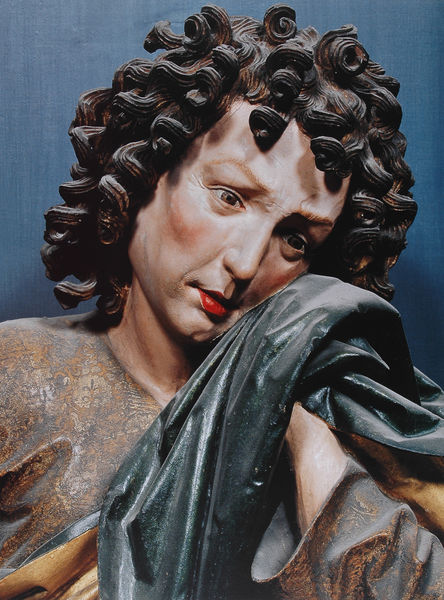
Titel: Hochaltar, Haupt des trauernden Johannes
Künstler: Niclas Gerhaerts von Leyden
Standort: Nördlingen
Institution: St. Georg
Schlagwörter: blau, hand, himmel, kopf, mann, umhang, weiß, grün, ausschnitt, braun, frau, grau, haar, hintergrund, holz, kleid, mund, nase, schwarz, stirn, blick, rot, tuch, muster, hemd, arm, augen, bluse, böse, falten, gesicht, halten, johannes, trauer, ärmel, bildnis, hals, hände, kirche, auge, figur, gewand, gold, haare, mantel, stoff, augenbrauen, gotik, kinn, lippen, locke, locken, schulter, traurig, engel, skulptur, statue, wangen, wangenrot, farbe, ausdruck, detail, ernst, grübchen, brauen, robe, plastik, nachdenklich, wange, foto, fotografie, photographie, weinen, kopfneigung, pupille, altar, schmusen, schnitzerei, photo, besorgt, leid, schmerz, mittelalter, heiliger, plan, heilige, gefasst, röte, heilig, fassung, sakral, tränen, schnitzen, schnitzwerk, klagen, sorgen, weinend, apostel, bedrückt, haarlocken, nikolaus, altarskulptur, gewna, johannis, trauender, heiliger christopherus, heiliger antonius, eiliger, kucschelig, heiliger michael, haaere, trauri, falten rouge, besirgt